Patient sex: M
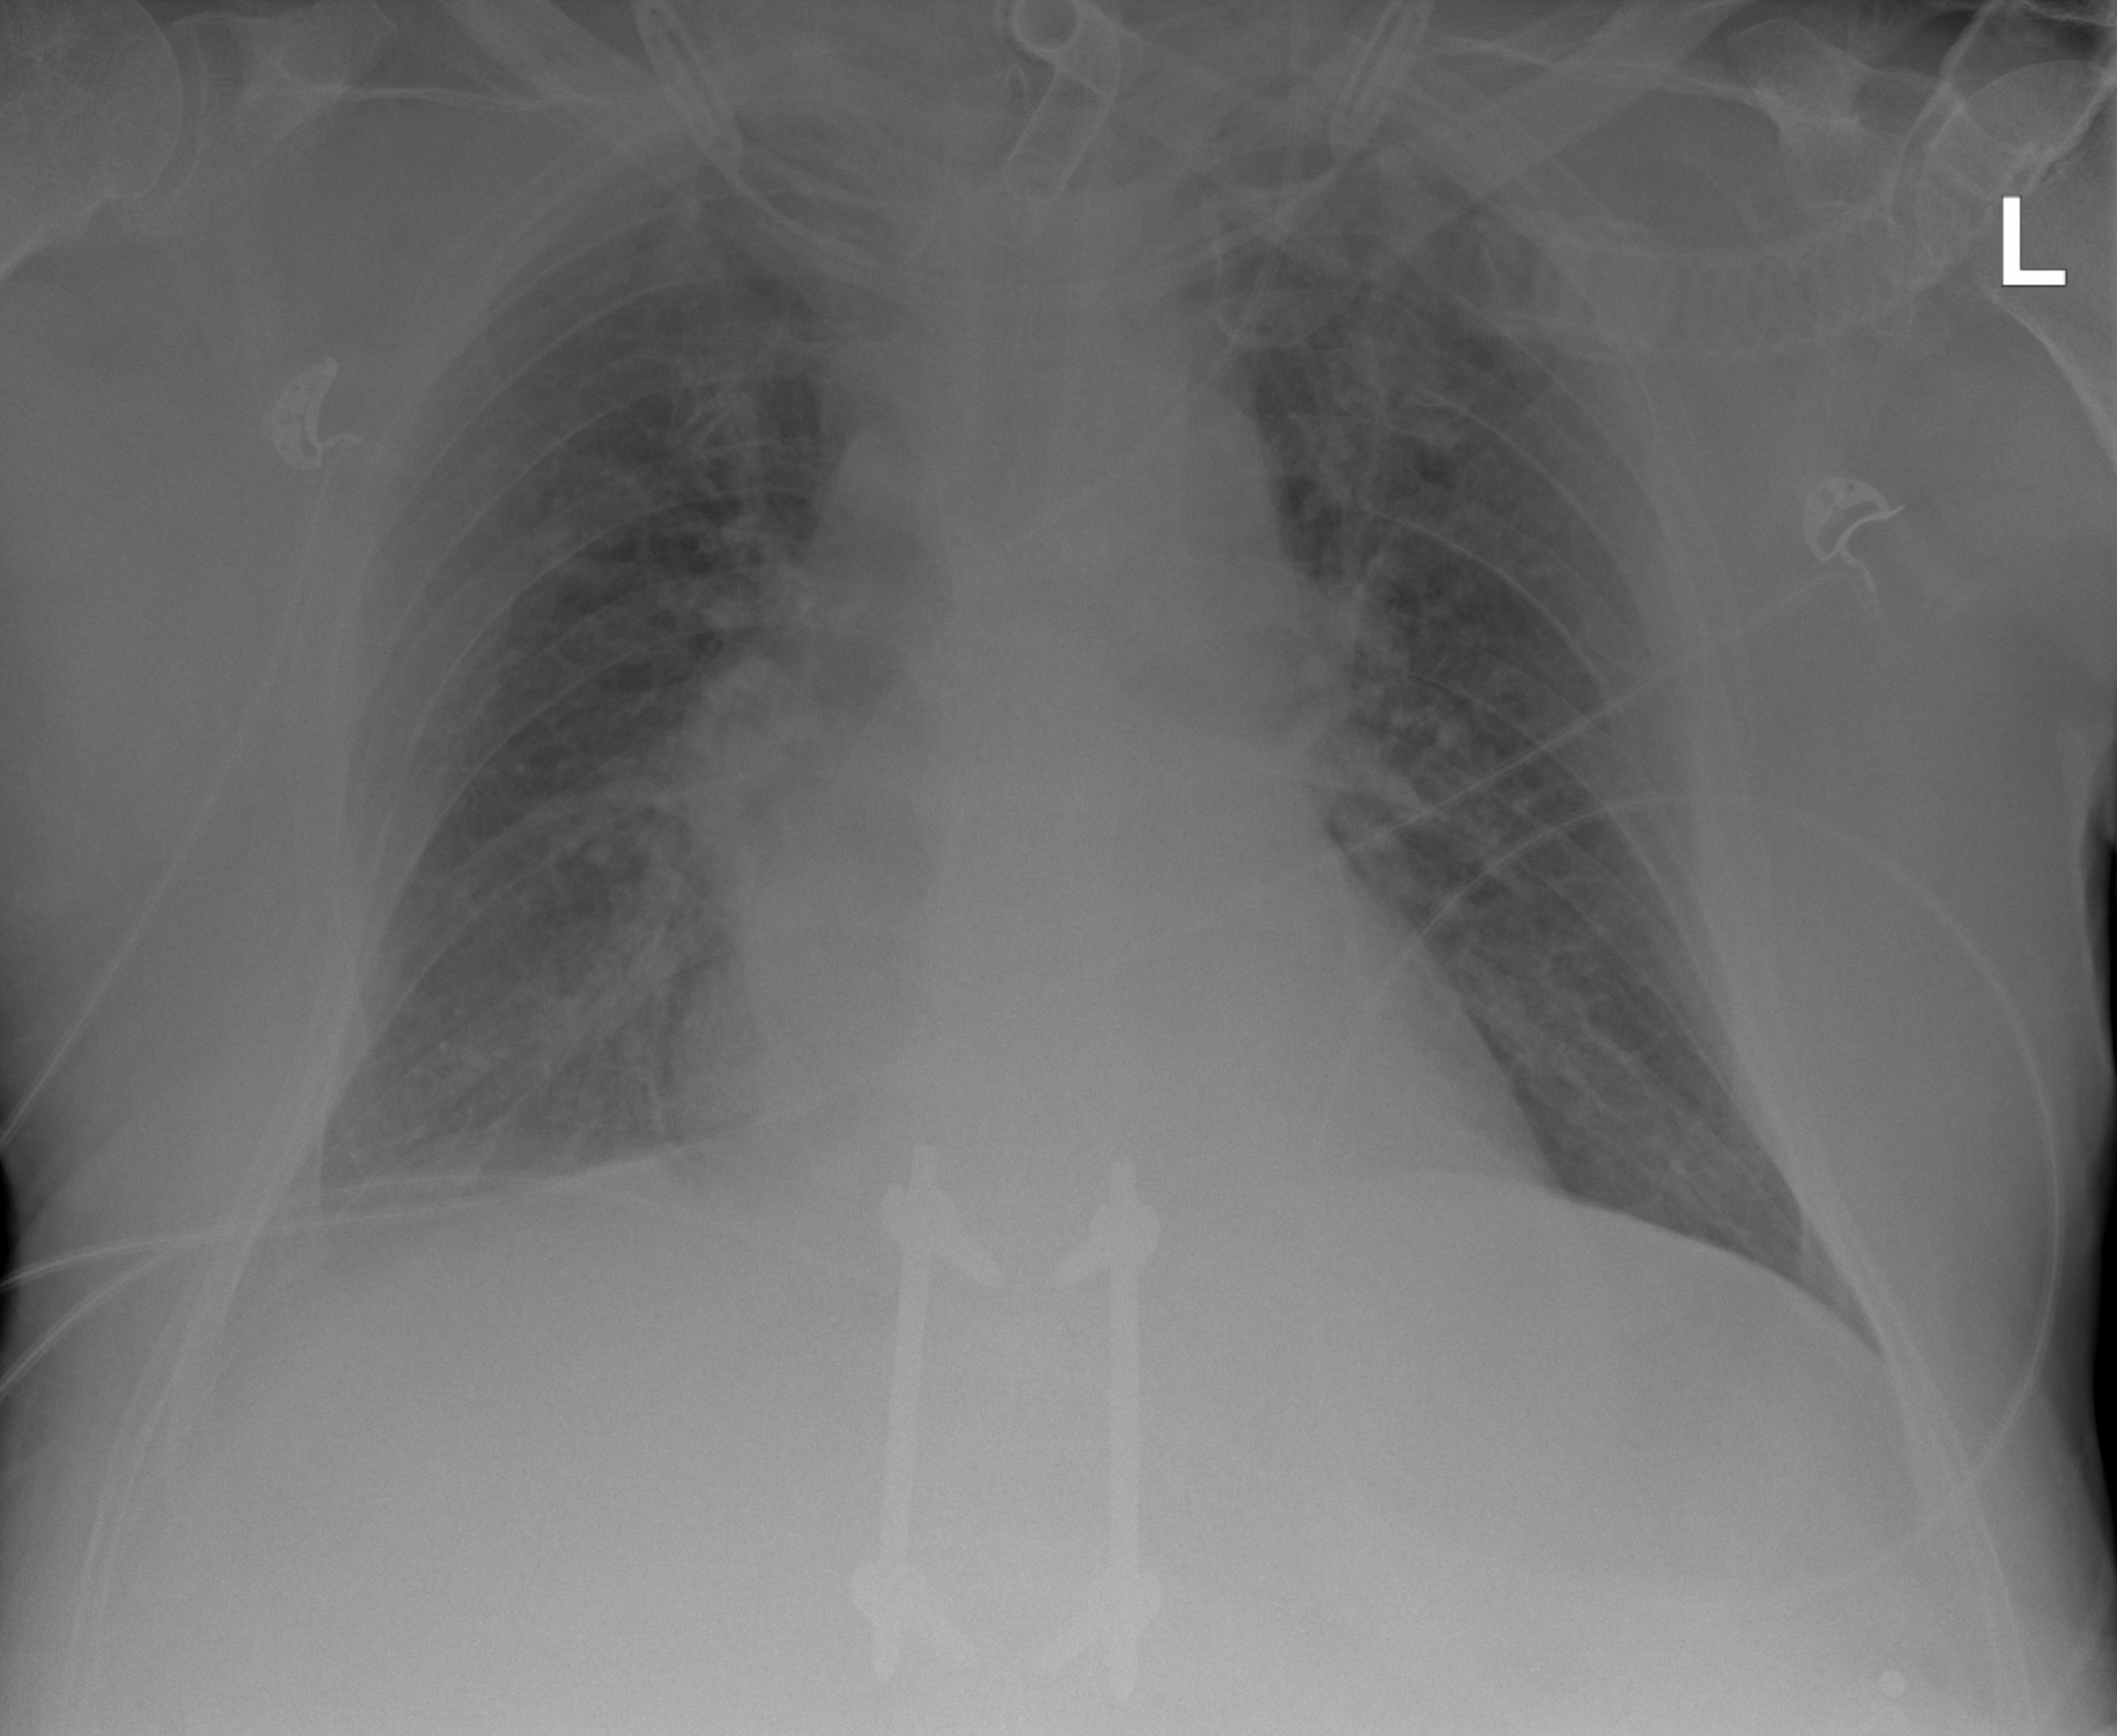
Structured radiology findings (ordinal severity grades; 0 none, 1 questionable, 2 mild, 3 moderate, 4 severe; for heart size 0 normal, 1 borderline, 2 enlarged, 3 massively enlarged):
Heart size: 1
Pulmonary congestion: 0
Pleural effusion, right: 2
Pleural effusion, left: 2
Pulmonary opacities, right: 2
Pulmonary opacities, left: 0
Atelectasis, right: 2
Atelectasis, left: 2